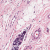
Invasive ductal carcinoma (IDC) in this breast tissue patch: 0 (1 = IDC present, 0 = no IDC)